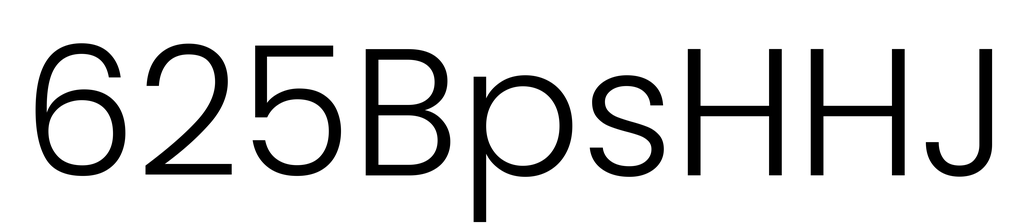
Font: Poppins-Light